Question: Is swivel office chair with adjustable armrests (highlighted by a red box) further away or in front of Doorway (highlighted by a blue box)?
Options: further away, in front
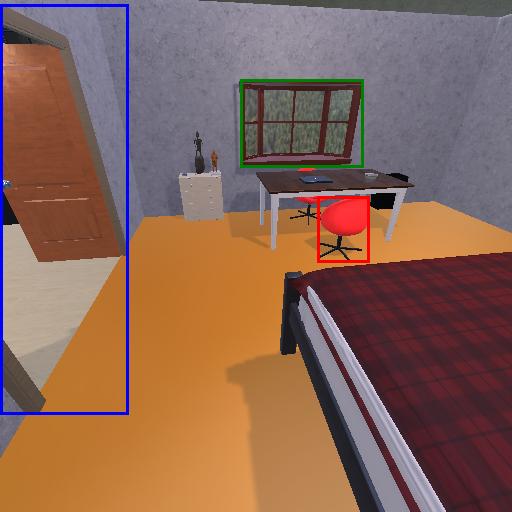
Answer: further away